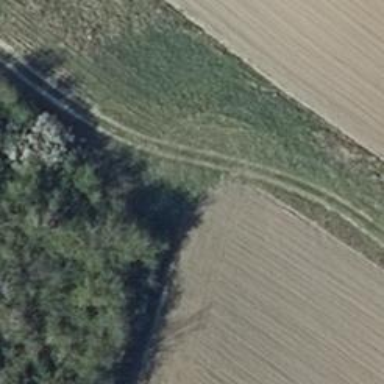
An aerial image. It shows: Track with very rough surface.